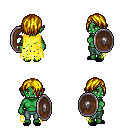
a pixel art fantasy rpg character, female body template, orc, green skin, yellow tattered cape, teal pants, blonde bangs hairstyle, black slippers, shield, four views (front, back, left, right), 2x2 character sprite sheet, small pixel art, hard edges, no anti-aliasing